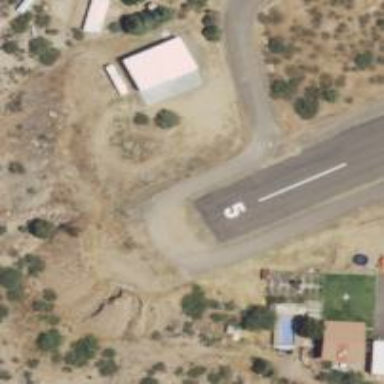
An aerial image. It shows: Residential road intersecting with taxiway at the airport.